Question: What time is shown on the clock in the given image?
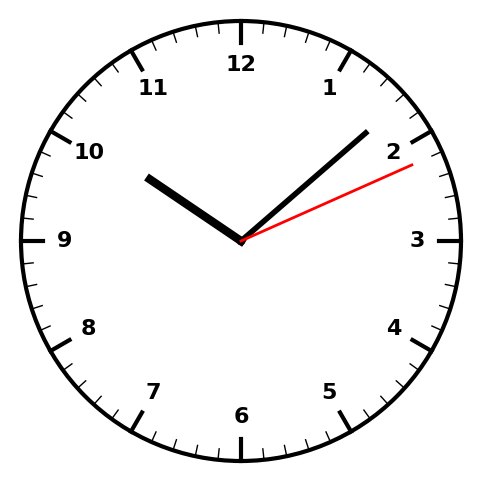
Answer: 10:08:11